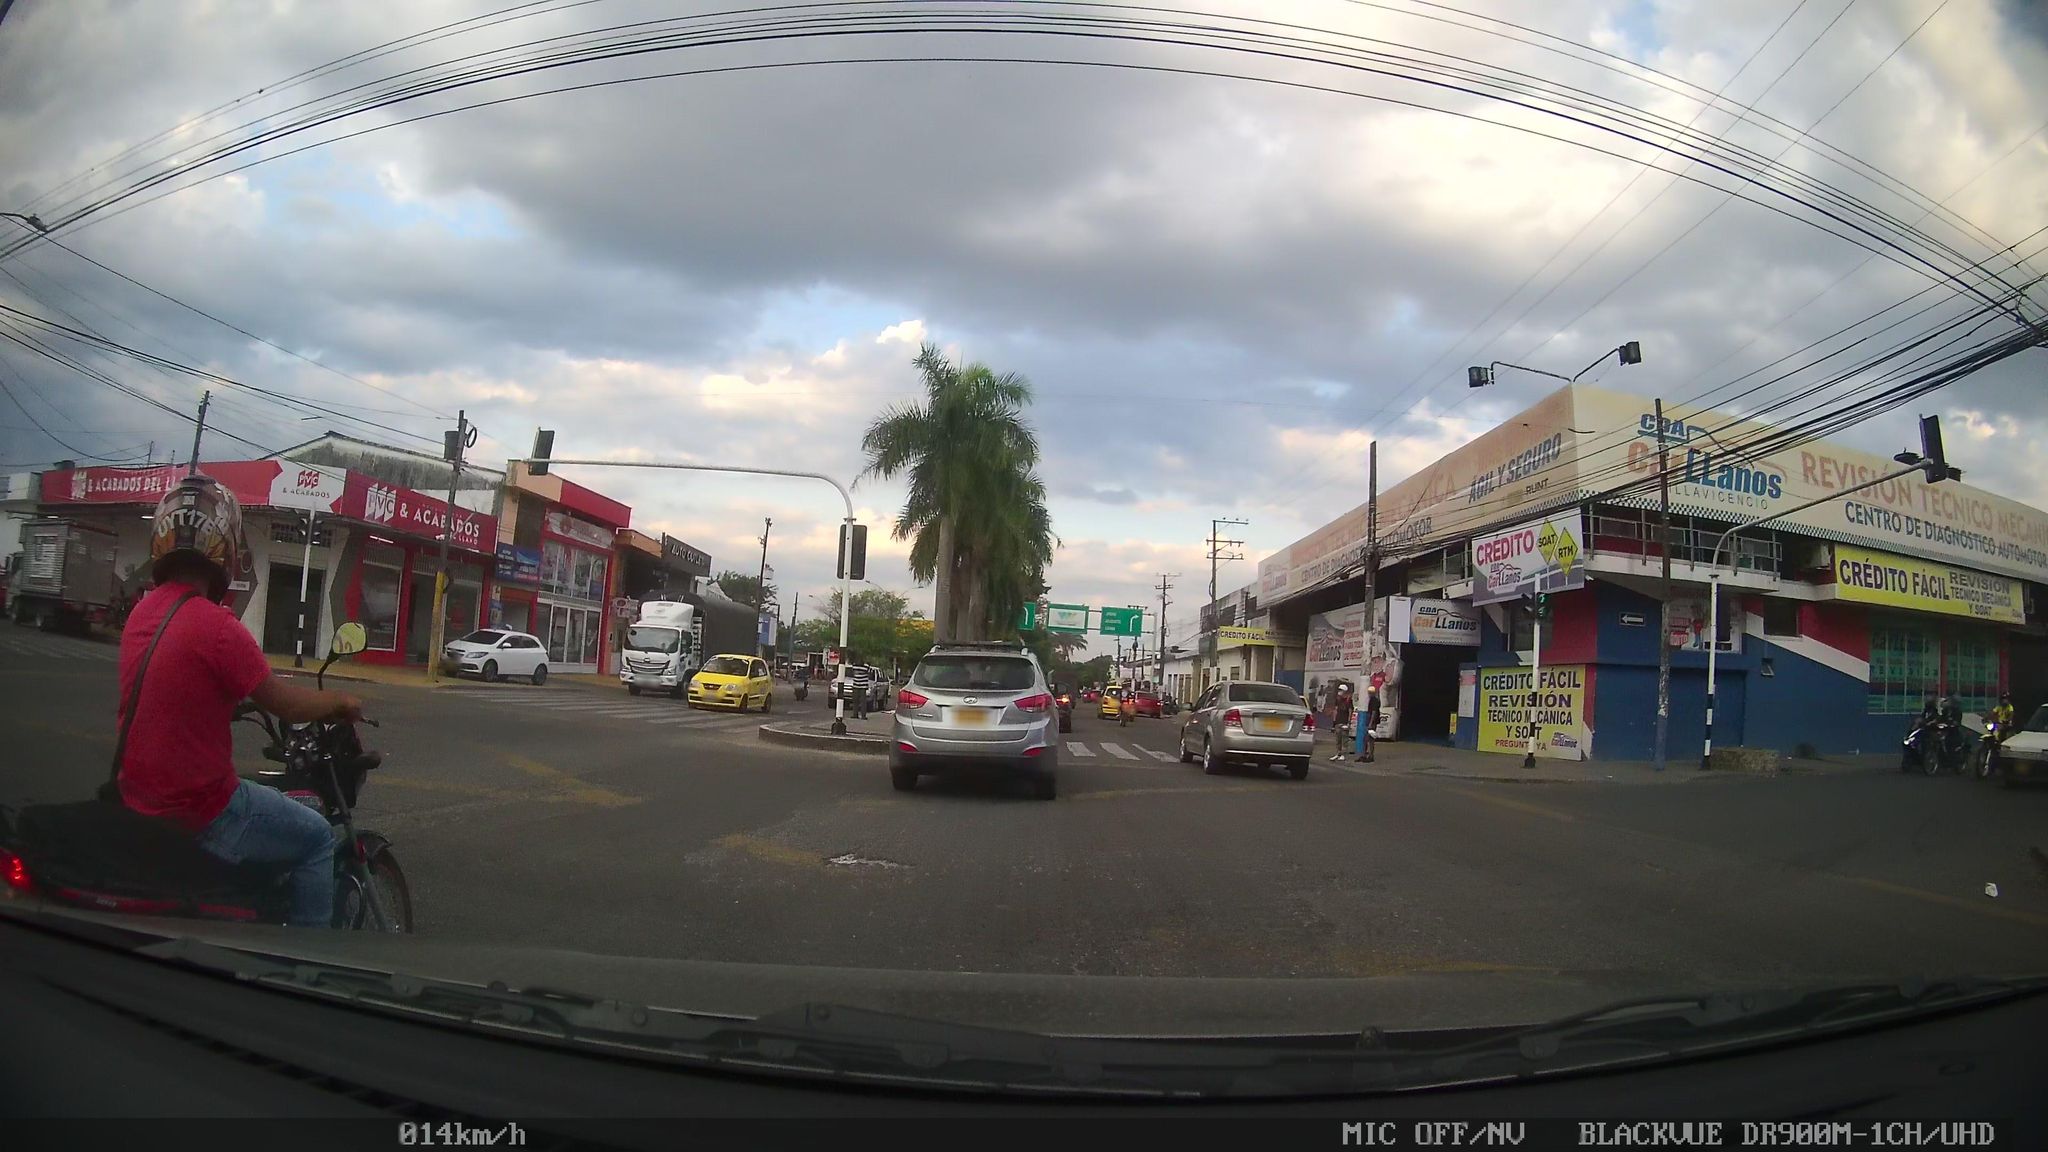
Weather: clear
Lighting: day
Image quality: good
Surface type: driving surface
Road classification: primary
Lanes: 2.0
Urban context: urban centre
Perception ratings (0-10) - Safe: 5.41, Lively: 8.44, Beautiful: 3.21, Boring: 0.93, Depressing: 1.54, Wealthy: 0.81